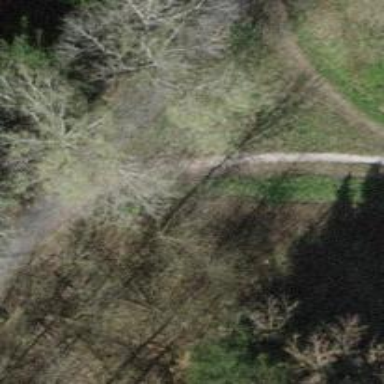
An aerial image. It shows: Path surfaced with fine gravel.